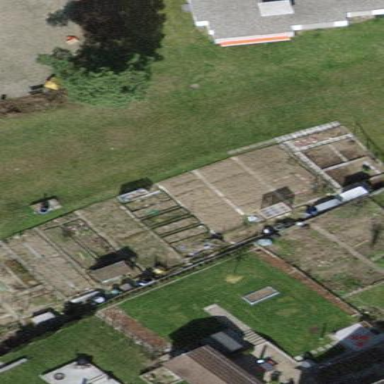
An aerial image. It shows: Allotments area.